Question: Estimate the volume of the 3D prism shown in the image. The result should be rounded to one decimal place. The side length of each grid on the chessboard is 0.5
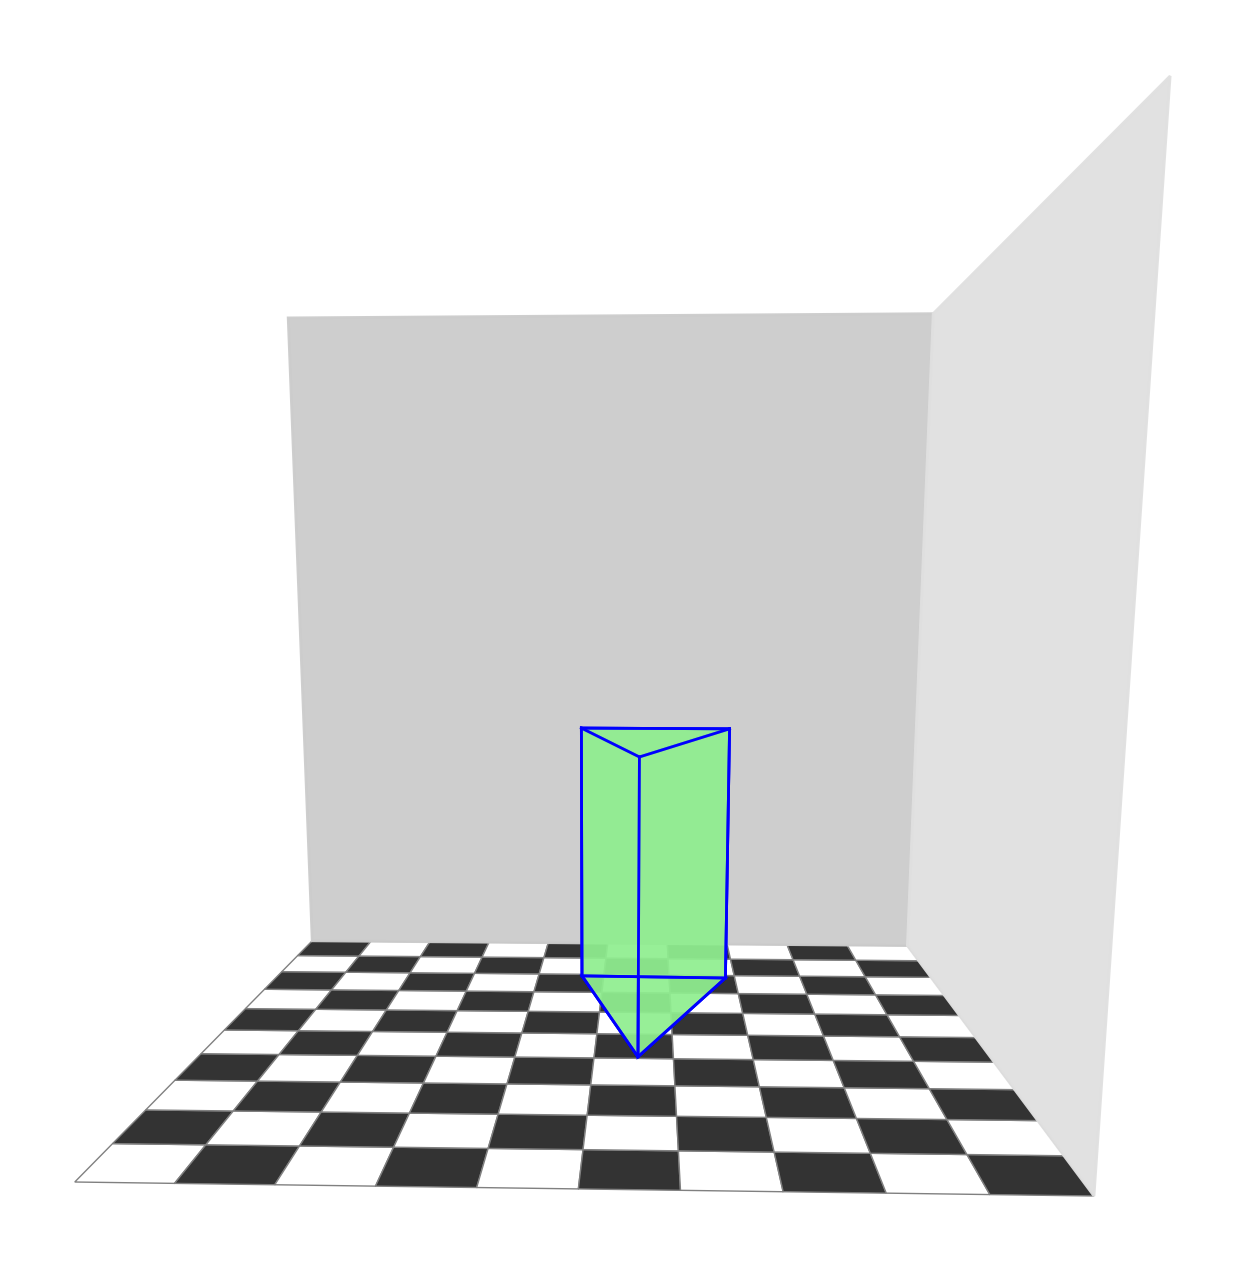
Answer: 2.0